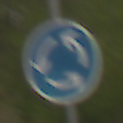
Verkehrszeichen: Kreisverkehr
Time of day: MorningAfternoon
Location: Outdoor (Nature)
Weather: Overcast
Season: NotSpecified
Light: Natural